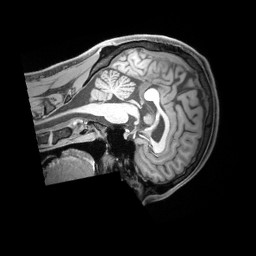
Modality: T1w
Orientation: sagittal
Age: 22
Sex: male
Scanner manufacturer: siemens
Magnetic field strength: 3 T
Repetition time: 1.97 s
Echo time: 0.00206 s